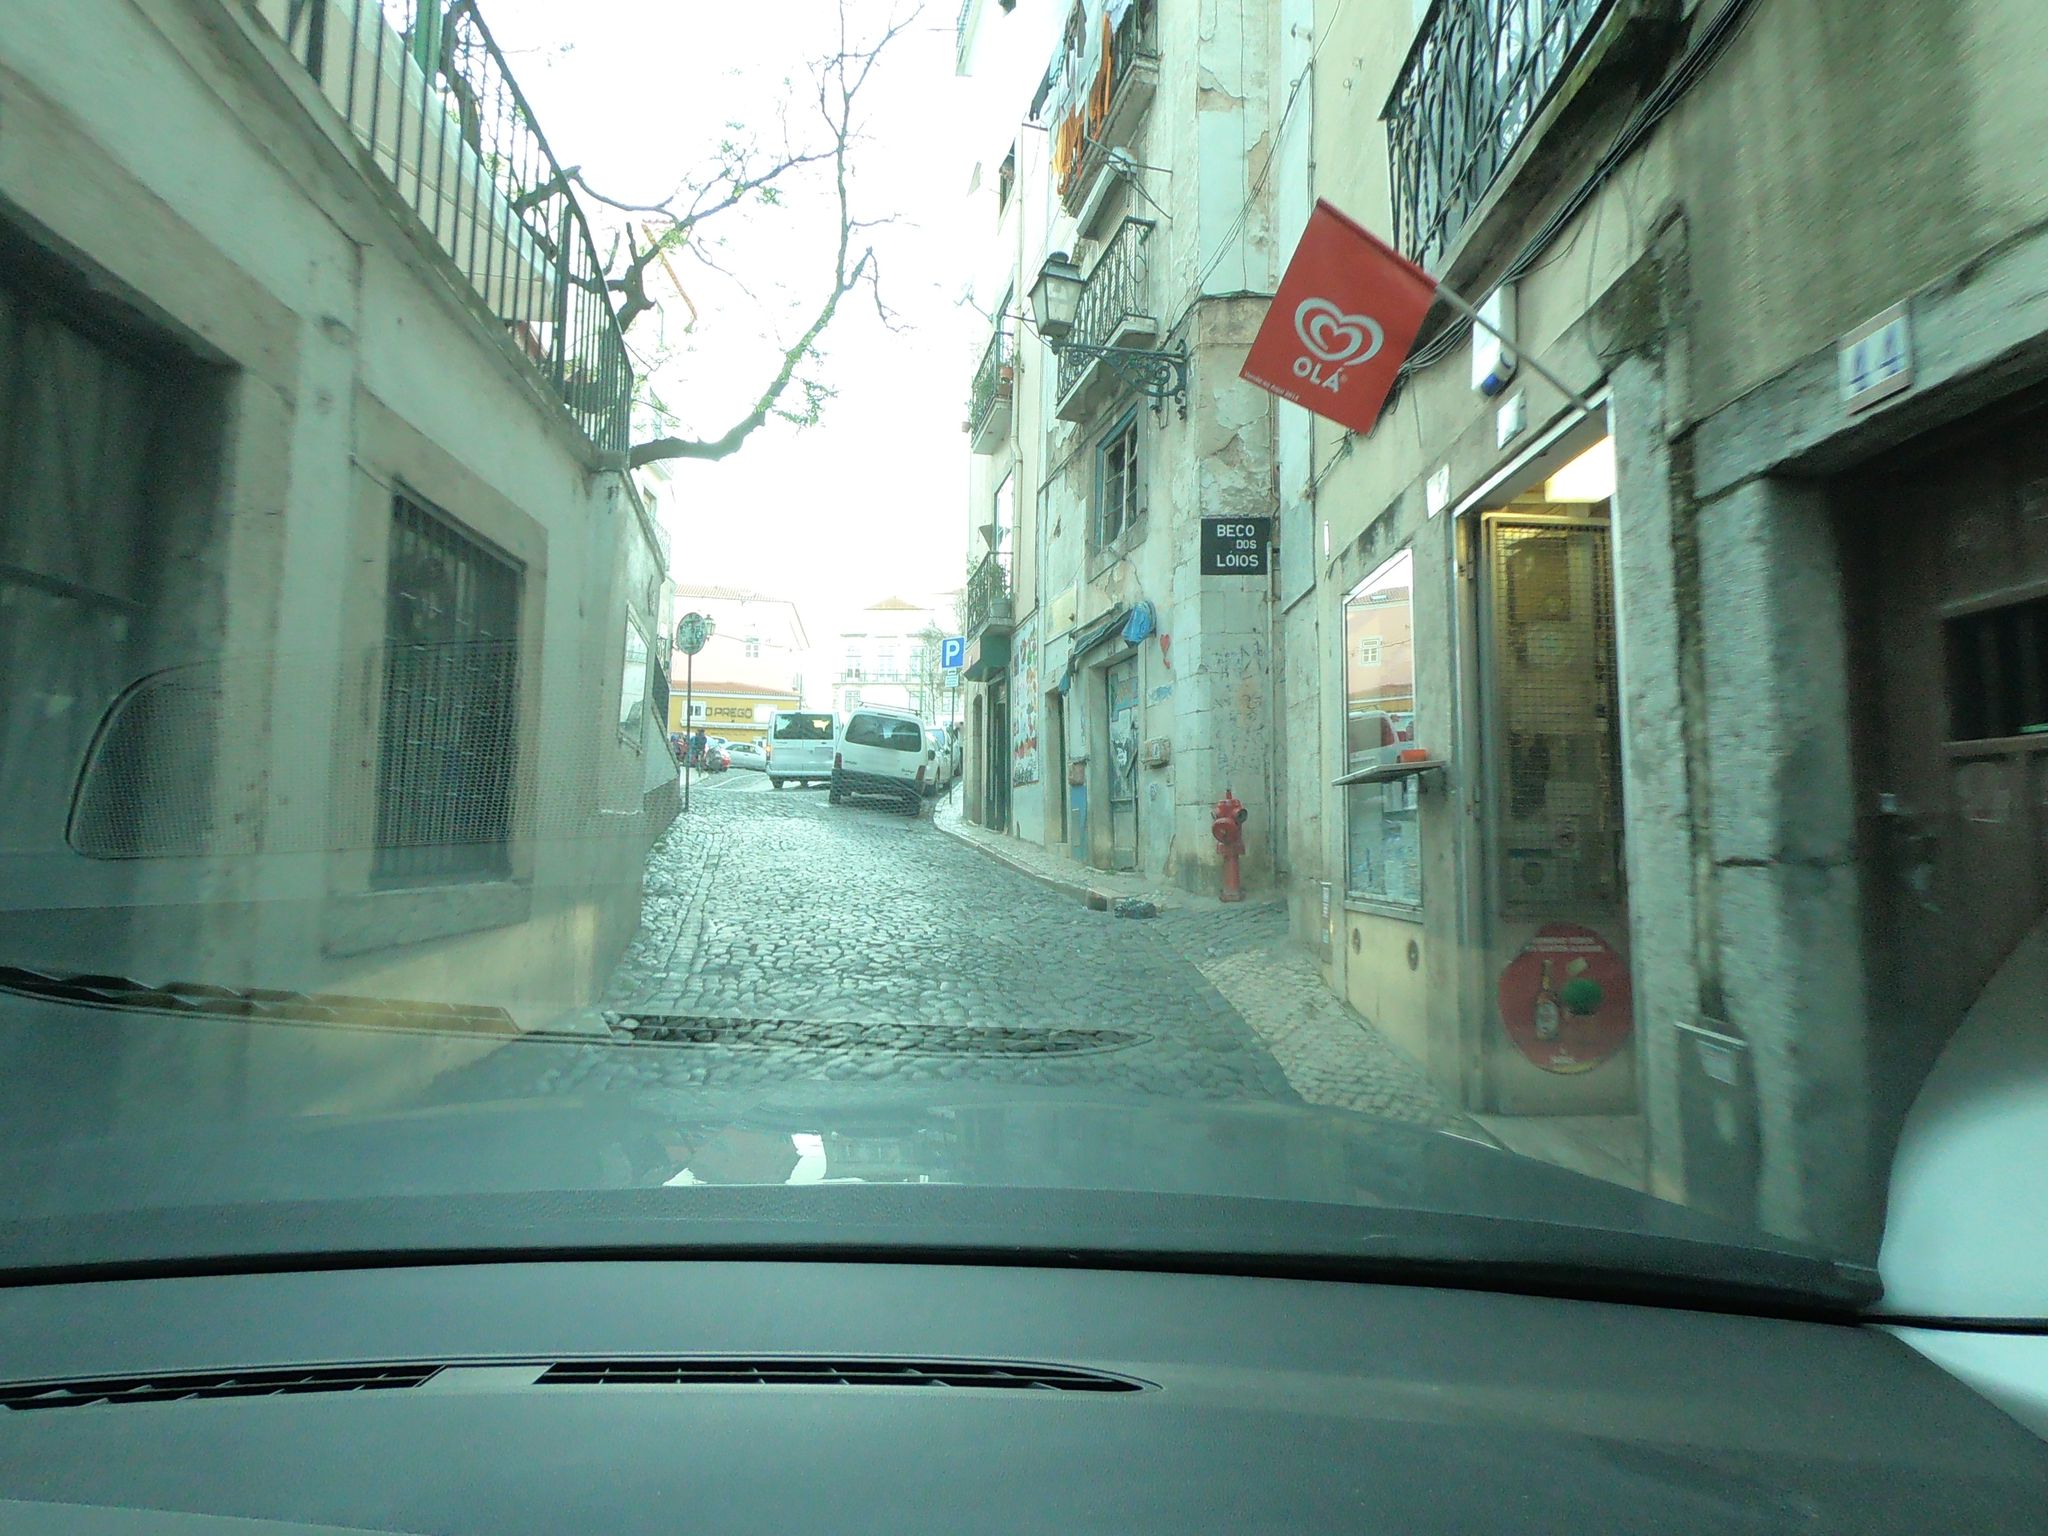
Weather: cloudy
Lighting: day
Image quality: slightly poor
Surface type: railway
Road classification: pedestrian, steps
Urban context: urban centre
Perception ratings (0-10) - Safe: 3.68, Lively: 7.26, Beautiful: 0.58, Boring: 2.42, Depressing: 6.87, Wealthy: 1.71